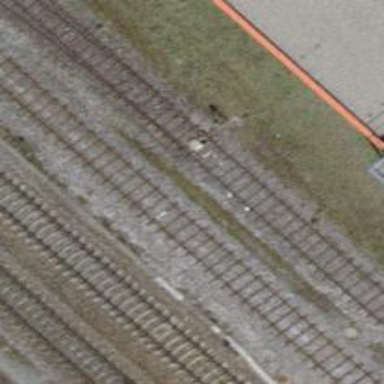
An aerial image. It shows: Railway switch.